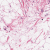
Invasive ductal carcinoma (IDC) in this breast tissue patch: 0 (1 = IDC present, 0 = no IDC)